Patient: sex F, age 26
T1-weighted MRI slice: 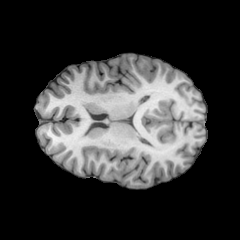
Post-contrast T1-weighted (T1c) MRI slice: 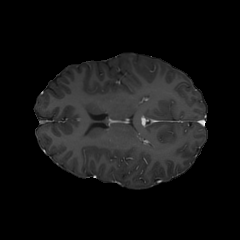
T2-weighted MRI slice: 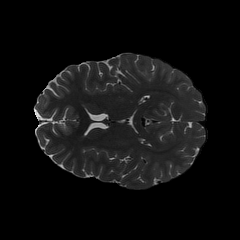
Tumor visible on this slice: no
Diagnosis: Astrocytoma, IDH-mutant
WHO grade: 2